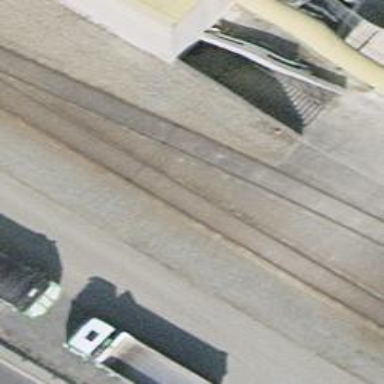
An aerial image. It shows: Single railway spur track.